Question: I am new to xamarin and android dev. I have created my own app icon. On device install, the icon gets underlaid by a white circle and my icon gets smaller. I use <URL>, here is a screenshot from my homescreen:
 I want my icon to be like the icons marked in green. My icon gets like the ones marked in red.
My question is: how can i create an icon like the ones marked in green
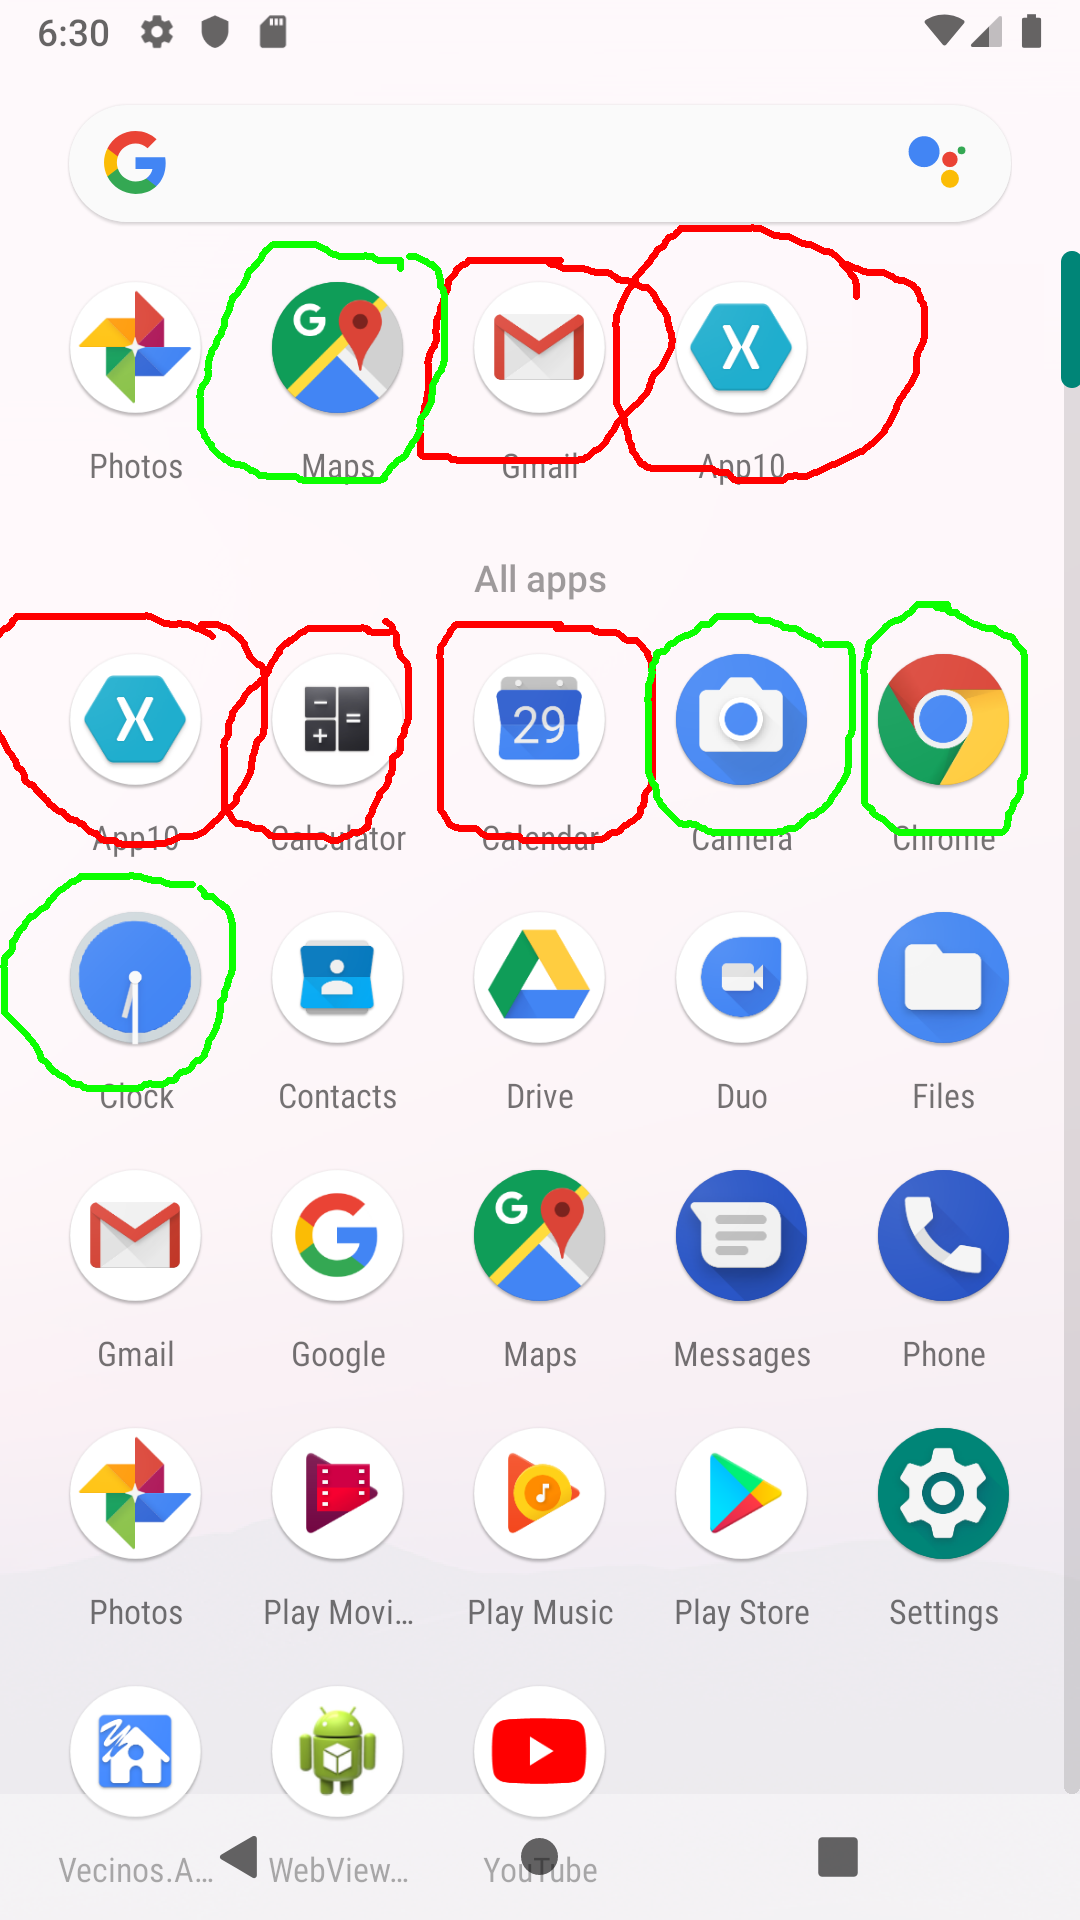
Answer: You are looking for "Round Launcher Icons" available in Android 7.1 and above.
1) You will need to create the various icons and place them in your mipmap-XXXX resource folders
2) Then you need to assign the 'RoundIcon' property either directly in the manifest or via the 'ActivityAttribute':
'''
[Activity(Label = "Scoreboard",
Icon = "@mipmap/ic_launcher",
RoundIcon="@mipmap/ic_round_launcher",
Theme = "@style/SplashTheme",
MainLauncher = true)]
public class SplashActivity : AppCompatActivity
{
~~~
}
'''
See the blog post for the details:
Blog post: <URL>